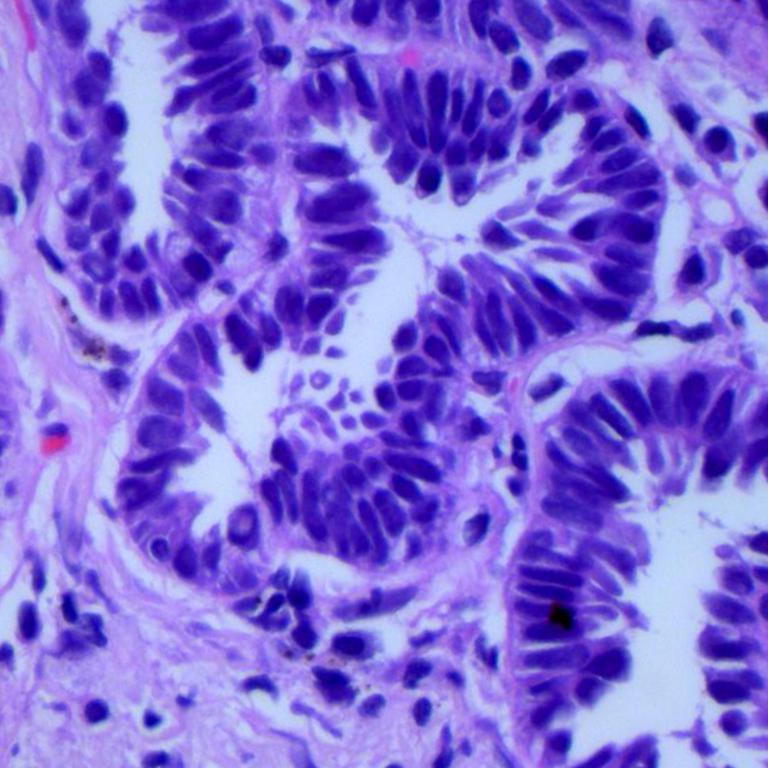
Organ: lung
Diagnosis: adenocarcinomas